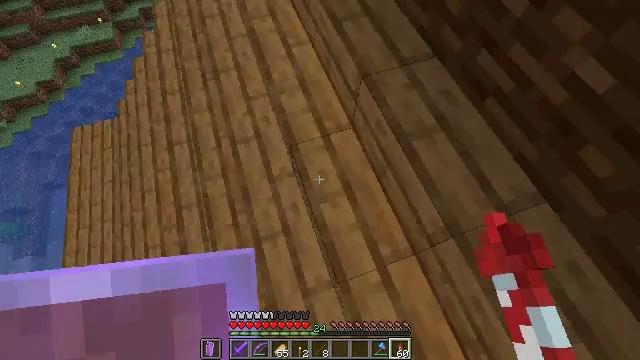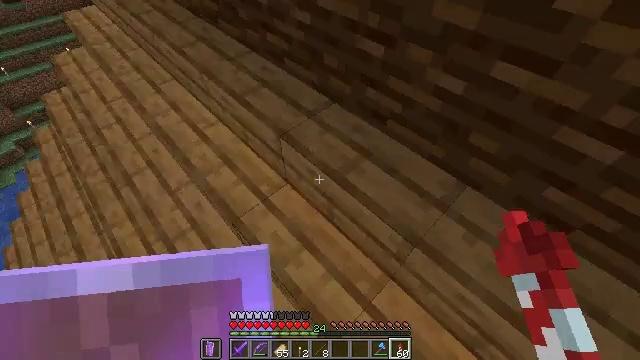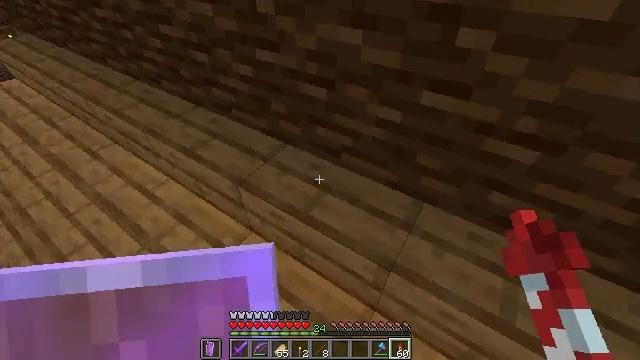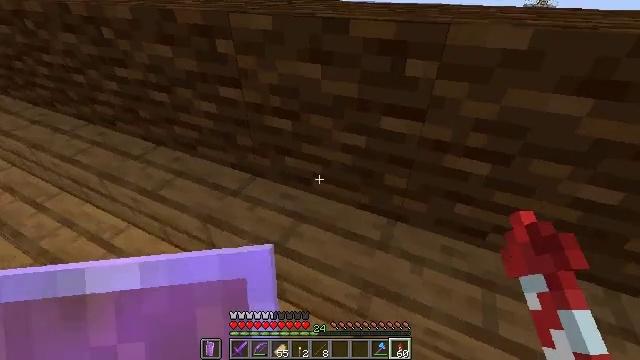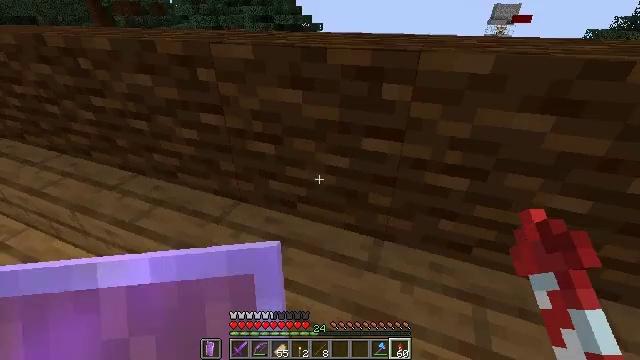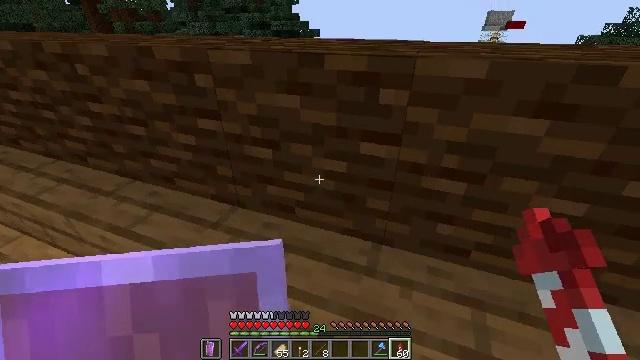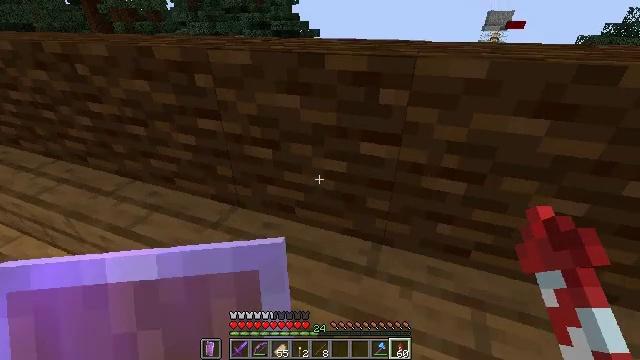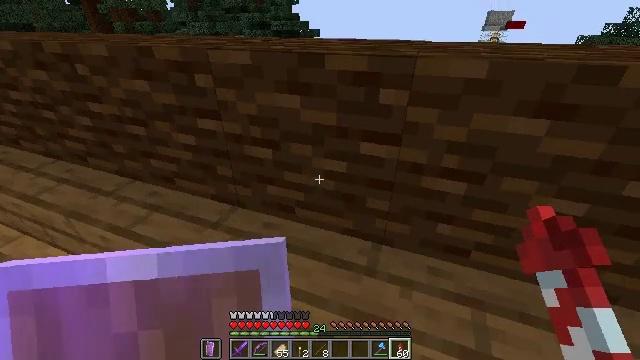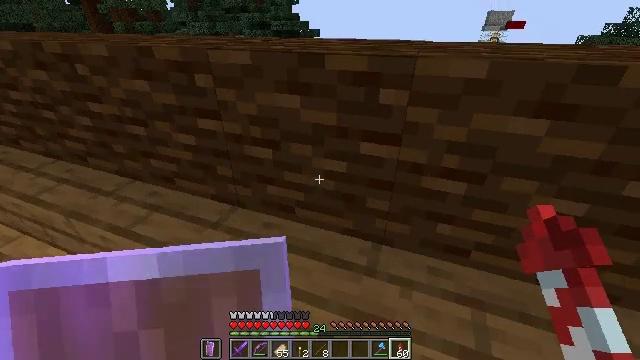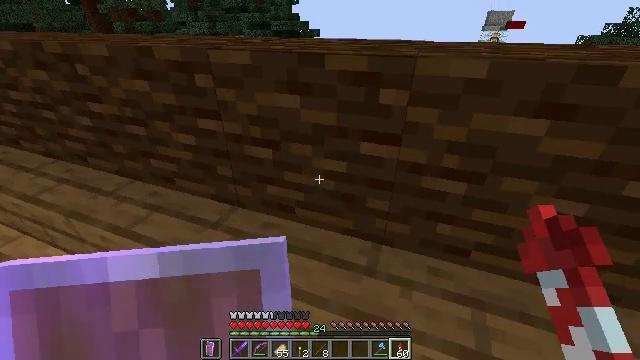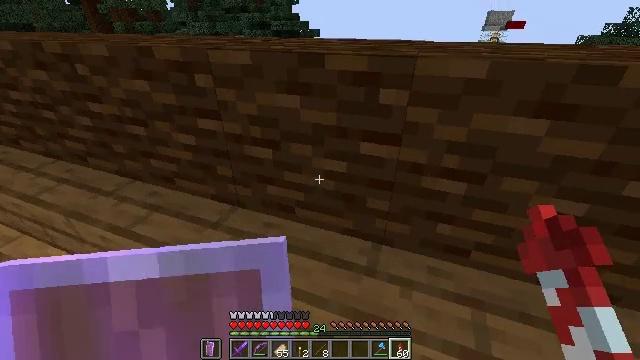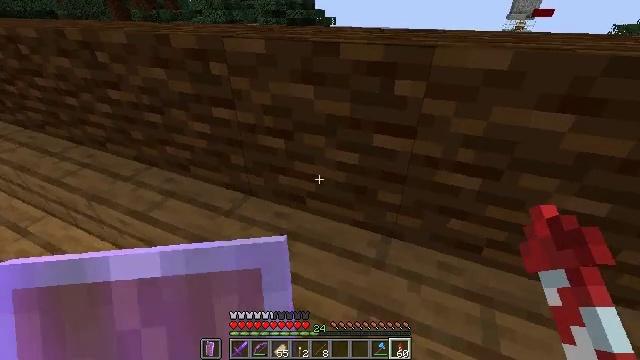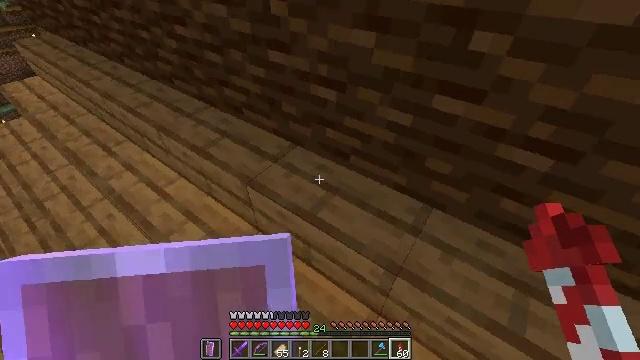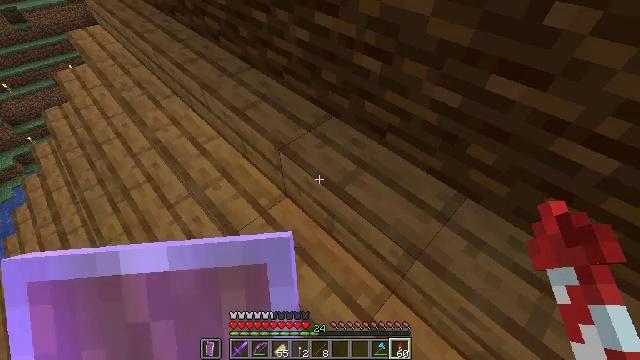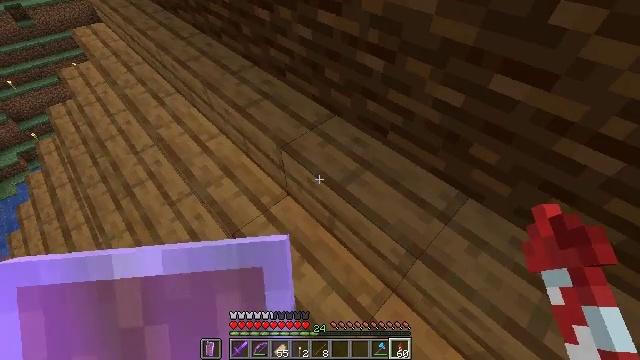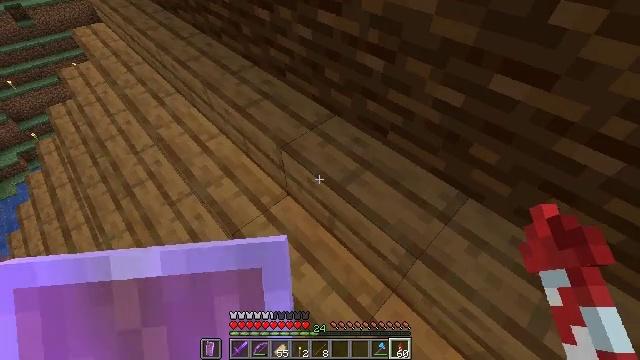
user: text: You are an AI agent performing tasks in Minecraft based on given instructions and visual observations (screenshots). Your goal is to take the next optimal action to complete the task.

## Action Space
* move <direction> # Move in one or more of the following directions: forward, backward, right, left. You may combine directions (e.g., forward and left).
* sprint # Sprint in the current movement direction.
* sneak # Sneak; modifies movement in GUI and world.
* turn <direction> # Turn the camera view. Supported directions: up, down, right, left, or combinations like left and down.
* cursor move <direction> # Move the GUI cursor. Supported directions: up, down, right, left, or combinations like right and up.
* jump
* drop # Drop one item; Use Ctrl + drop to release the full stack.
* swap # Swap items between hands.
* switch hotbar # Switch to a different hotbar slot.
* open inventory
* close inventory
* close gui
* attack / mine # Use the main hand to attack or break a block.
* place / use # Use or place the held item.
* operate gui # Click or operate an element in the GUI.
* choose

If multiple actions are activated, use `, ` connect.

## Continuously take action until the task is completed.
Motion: motion action
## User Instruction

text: Mine blackstone blocks.
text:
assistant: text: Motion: turn right and up
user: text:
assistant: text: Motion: turn right and up
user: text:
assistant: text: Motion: turn right and up
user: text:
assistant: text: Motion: turn right and up
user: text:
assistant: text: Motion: turn up
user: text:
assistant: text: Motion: no_op
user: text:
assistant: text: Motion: no_op
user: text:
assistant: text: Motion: no_op
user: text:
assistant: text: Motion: no_op
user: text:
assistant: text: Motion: no_op
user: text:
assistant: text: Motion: turn left and down
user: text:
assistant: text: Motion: turn left and down
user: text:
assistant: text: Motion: turn left and down
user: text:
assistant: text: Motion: no_op
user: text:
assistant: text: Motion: no_op
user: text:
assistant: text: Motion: no_op
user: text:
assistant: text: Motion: no_op
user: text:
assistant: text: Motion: no_op
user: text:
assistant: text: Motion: no_op
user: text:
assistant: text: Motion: move forward
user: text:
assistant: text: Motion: move forward
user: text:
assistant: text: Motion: move forward
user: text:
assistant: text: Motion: move forward
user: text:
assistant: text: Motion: move forward
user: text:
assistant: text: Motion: move forward
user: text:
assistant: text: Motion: move forward, turn left and up
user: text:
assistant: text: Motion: move forward, turn left and up
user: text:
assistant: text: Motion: move forward, turn left
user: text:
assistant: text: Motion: move forward
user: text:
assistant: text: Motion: move forward